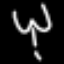
Label: angel